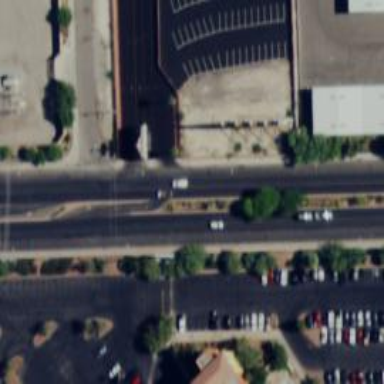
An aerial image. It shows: Asphalt road with secondary link designation.